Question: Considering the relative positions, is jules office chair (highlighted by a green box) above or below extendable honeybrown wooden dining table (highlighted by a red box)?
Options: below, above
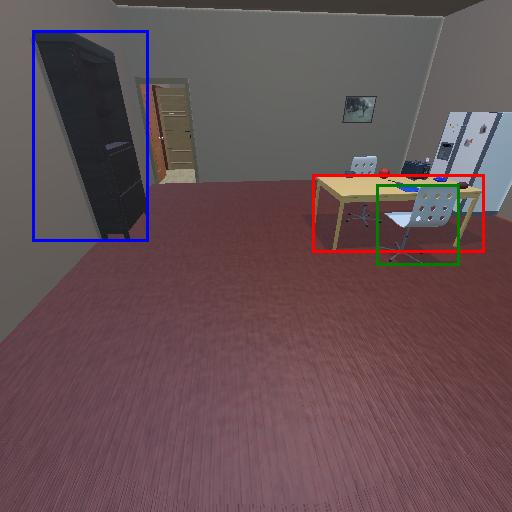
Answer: below